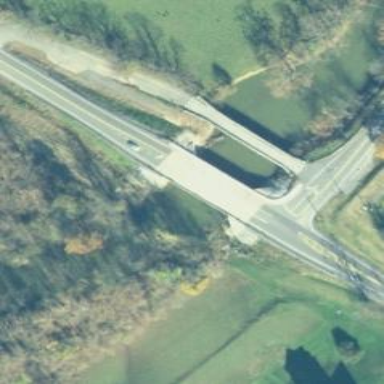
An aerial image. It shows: Tertiary road with bridge.